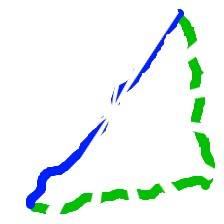
Shape: triangle